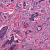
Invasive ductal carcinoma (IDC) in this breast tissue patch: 1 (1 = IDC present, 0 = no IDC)